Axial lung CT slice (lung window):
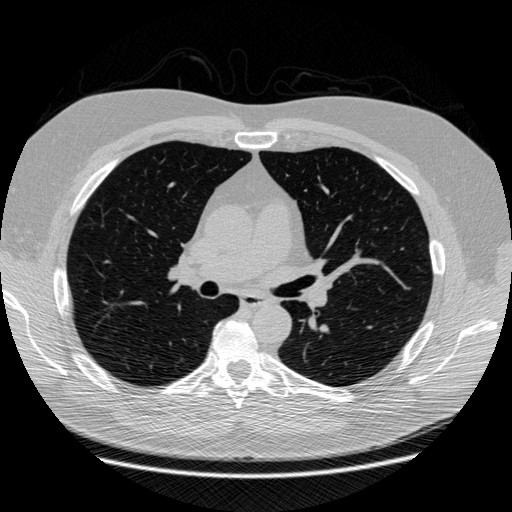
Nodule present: no